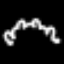
Label: frog